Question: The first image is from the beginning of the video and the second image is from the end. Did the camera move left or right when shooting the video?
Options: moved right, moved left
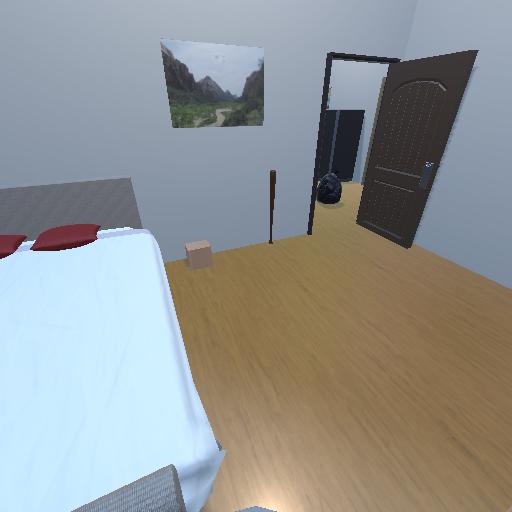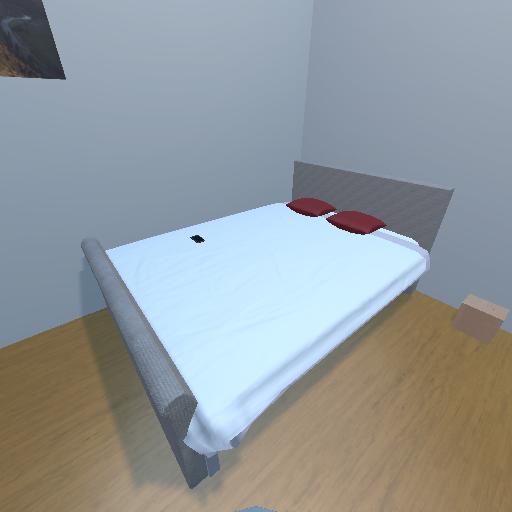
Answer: moved right